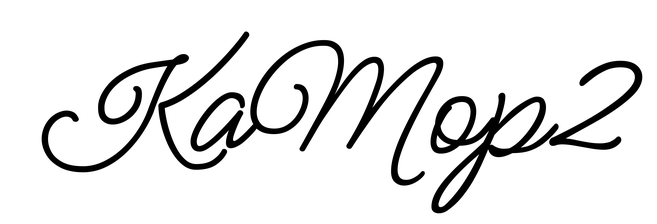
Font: MeowScript-Regular